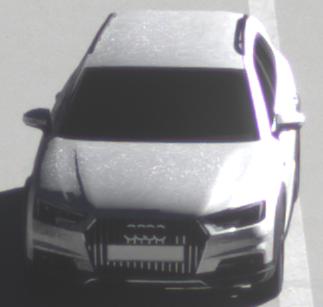
Make: Audi
Model: A4 Allroad 45 TFSI
Detailed model: A4 (B9) allroad
Model produced from: 2019/02
Model produced until: 2019/05
Doors: 5
Color: white
Road condition: dry road
Daytime: morning or afternoon
Contrast: high contrast